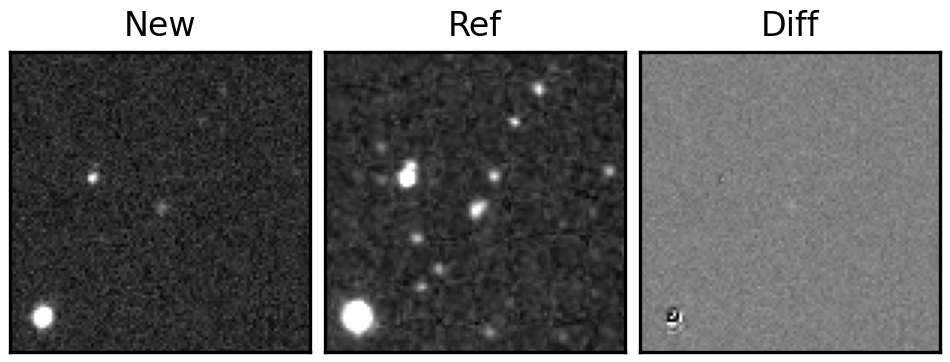
Label: real